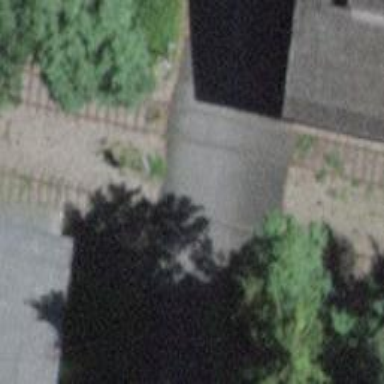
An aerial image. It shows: Single railway spur track.